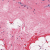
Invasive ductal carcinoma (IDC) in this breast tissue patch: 0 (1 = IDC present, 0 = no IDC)